Interaction volume radius: 5 \u00c5
Interaction volume height: 20 \u00c5
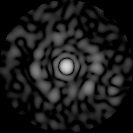
Disorder parameter: 0.8421